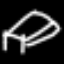
Label: bed